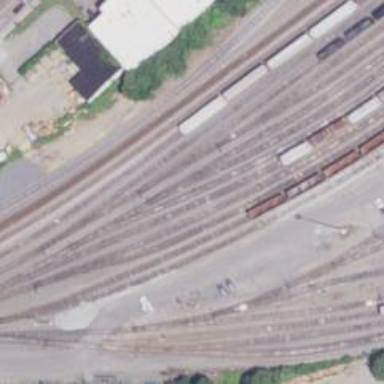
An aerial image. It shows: Railway yard used for servicing trains.